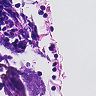
Metastatic tissue present: no